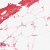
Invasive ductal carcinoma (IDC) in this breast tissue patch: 0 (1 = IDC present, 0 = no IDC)